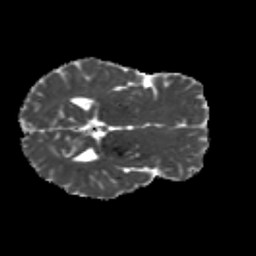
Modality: MD
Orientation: axial
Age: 26
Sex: male
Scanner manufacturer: siemens
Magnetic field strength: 3 T
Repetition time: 8.6 s
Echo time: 0.095 s